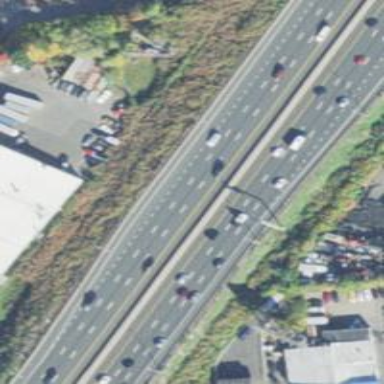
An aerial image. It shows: Asphalt motorway.